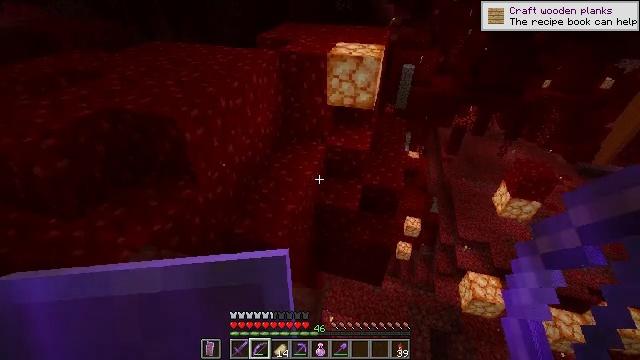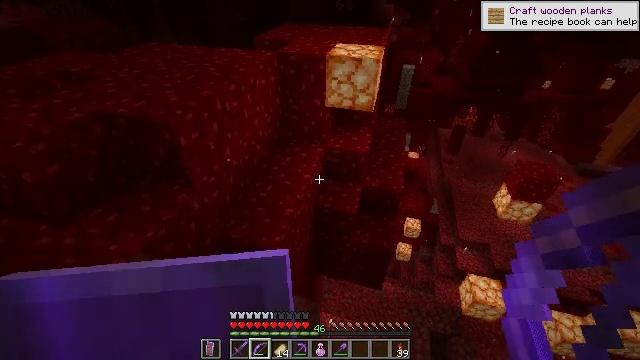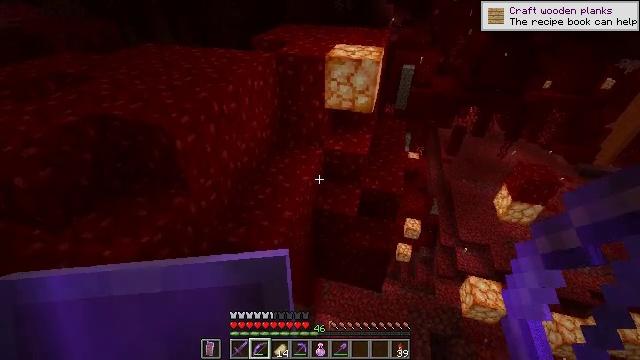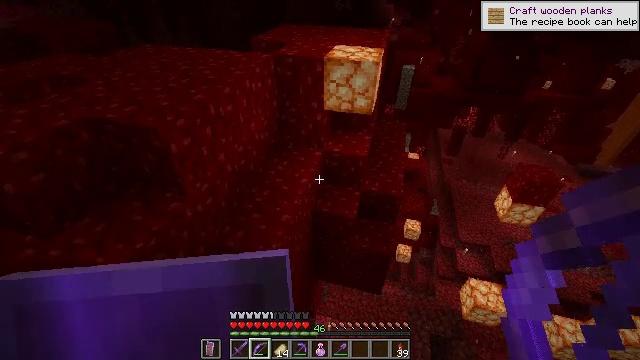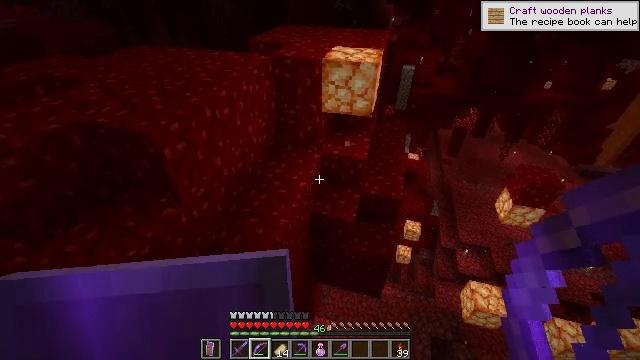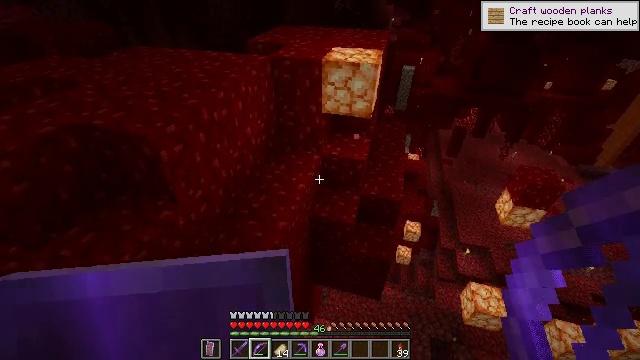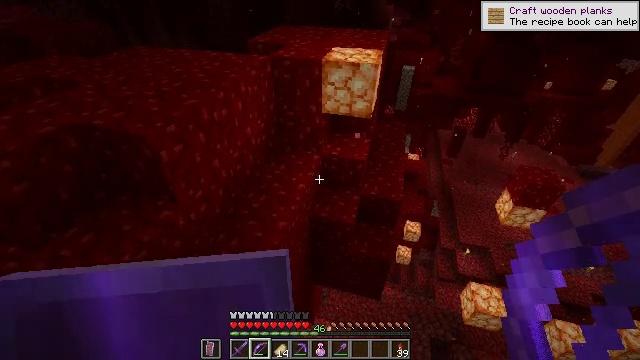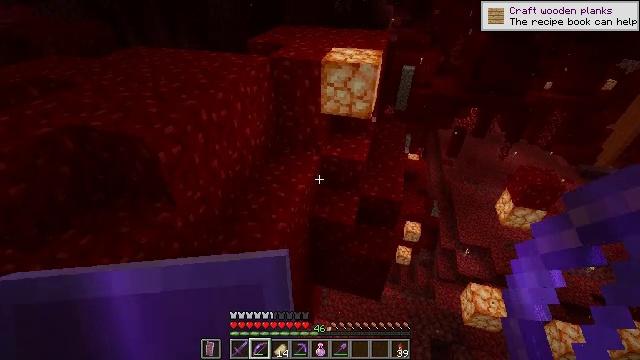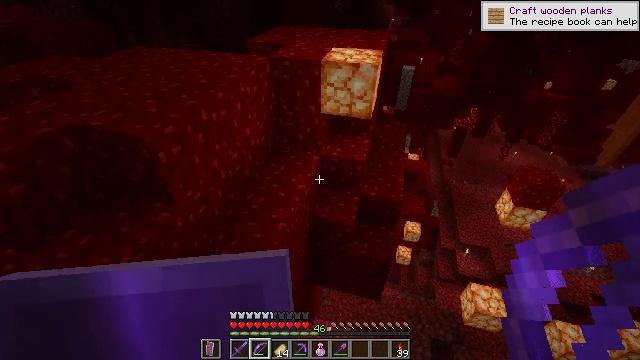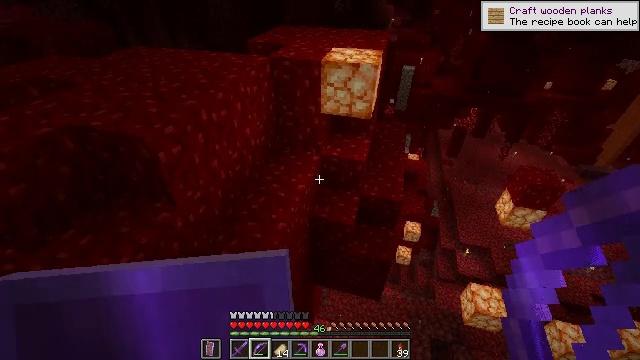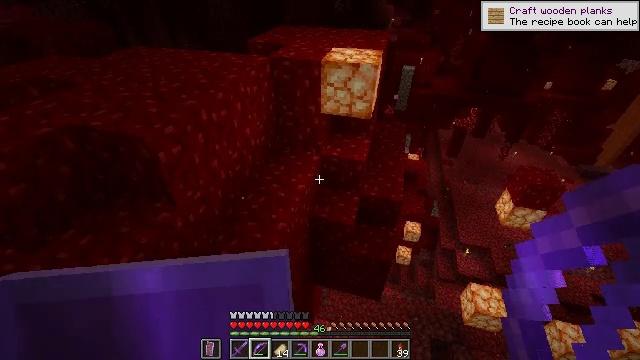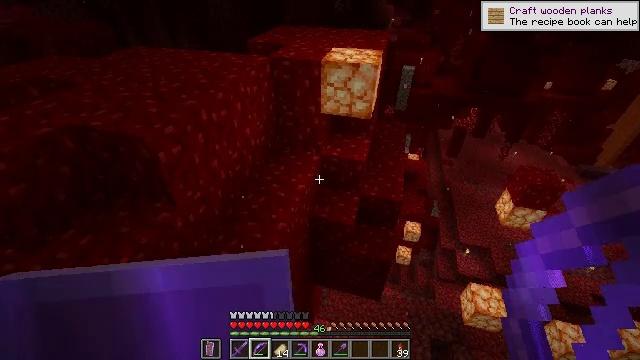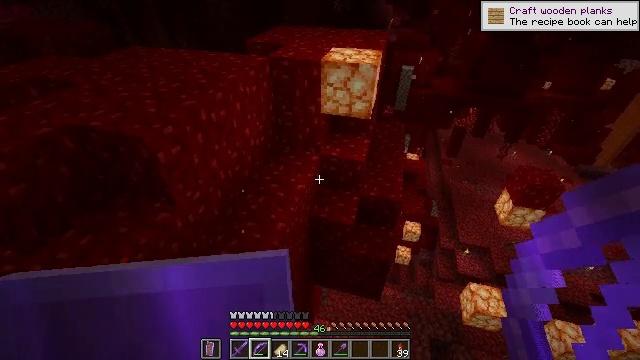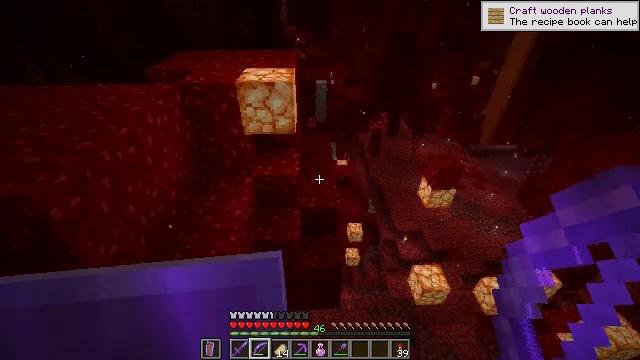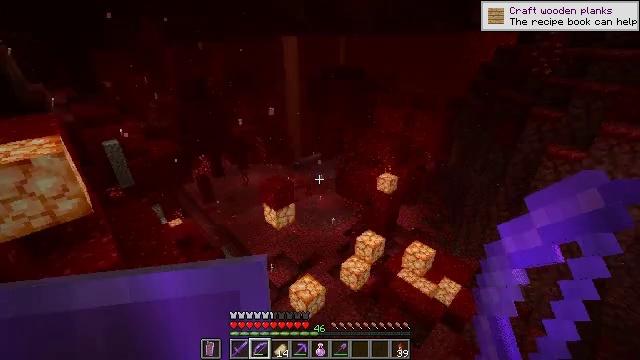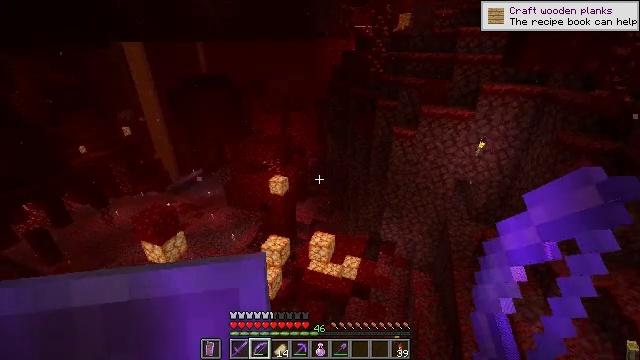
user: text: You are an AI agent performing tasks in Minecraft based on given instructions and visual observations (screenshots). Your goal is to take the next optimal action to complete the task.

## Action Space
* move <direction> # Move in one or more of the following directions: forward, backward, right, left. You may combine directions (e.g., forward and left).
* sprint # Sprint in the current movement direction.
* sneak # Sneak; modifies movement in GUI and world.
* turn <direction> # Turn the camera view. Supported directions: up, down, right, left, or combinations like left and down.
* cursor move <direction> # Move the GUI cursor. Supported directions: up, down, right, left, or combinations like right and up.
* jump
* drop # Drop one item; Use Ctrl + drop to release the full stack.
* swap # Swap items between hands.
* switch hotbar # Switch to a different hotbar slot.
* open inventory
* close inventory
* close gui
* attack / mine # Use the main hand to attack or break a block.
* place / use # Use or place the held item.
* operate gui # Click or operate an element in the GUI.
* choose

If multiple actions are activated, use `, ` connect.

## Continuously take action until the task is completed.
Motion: motion action
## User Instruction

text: craft item air
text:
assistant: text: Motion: move forward and move right, sneak
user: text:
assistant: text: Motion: move forward and move right, sneak
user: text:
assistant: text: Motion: move forward and move right, sneak
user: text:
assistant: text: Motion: move forward and move right, sneak
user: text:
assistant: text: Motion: move forward and move right, sneak
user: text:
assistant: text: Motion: move forward and move right, sneak
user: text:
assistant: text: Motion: move forward and move right, sneak
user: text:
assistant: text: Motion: move forward and move right, sneak
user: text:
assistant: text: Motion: move forward and move right, sneak
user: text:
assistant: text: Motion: move forward and move right, sneak
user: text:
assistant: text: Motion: move forward and move right, sneak
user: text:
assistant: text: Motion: move forward and move right, sneak
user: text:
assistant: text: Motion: move forward and move right, sneak, turn right and up
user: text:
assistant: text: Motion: move forward, sneak, turn right and up
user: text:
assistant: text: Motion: move forward, sneak, turn right and up
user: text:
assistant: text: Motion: move forward, sneak
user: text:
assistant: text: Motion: move forward, sneak
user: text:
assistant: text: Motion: move forward, sneak
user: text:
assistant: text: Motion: move forward, sneak
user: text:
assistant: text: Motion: move forward, sneak
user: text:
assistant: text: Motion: move forward, sneak
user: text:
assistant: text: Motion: move forward, sneak
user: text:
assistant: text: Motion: move forward, sneak, turn right
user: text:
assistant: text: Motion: move forward, sneak, turn right
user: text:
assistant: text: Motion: move forward, sneak, turn right
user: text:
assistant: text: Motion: move forward, sneak, turn right and up
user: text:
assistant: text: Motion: move forward, sneak, turn right
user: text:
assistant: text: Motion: move forward, sneak
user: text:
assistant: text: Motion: move forward, sneak
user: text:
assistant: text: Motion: move forward, sneak